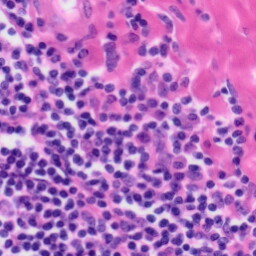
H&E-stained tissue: Tonsil